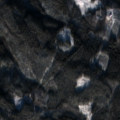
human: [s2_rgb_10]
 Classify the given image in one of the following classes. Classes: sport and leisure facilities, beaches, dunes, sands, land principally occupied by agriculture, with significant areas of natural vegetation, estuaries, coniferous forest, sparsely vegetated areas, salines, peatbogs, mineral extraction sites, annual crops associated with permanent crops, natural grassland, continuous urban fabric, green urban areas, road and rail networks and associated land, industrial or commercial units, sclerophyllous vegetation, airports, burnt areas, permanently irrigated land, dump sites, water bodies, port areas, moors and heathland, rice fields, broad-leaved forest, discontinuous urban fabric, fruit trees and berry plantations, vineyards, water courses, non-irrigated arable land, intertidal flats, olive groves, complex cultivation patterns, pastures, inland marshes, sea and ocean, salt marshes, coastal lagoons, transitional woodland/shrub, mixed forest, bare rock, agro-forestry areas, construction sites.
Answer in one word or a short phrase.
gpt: coniferous forest, mixed forest, transitional woodland/shrub